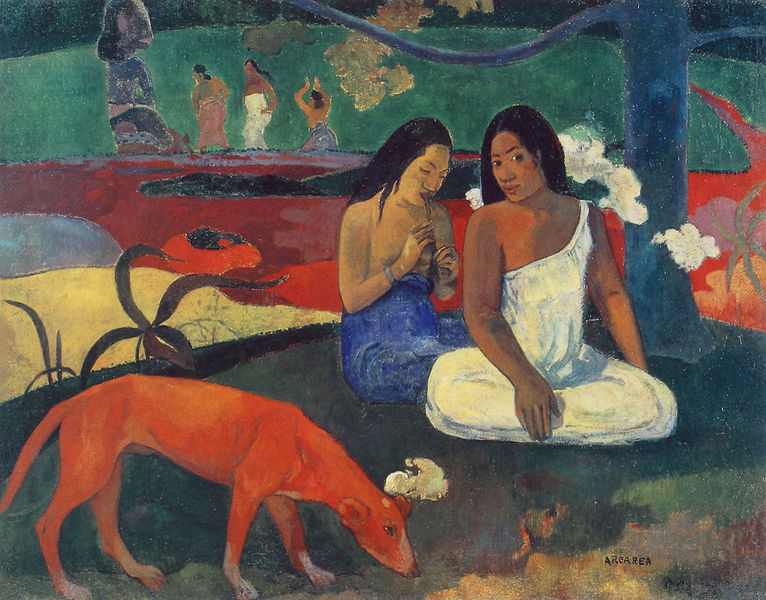
Titel: Arearea (Freude I )
Künstler: Paul Gauguin
Institution: Paris, Musée d’Orsay
Schlagwörter: baum, blau, blätter, felsen, gemälde, mann, wasser, weiß, badende, cezanne, fluss, frauen, grün, landschaft, menschen, mädchen, see, sitzen, ufer, blumen, braun, bunt, frau, kleid, kleider, orange, schwarz, blüten, gras, hund, rot, tier, tiere, weg, wiese, wolke, expressionismus, malerei, tanz, lang, signatur, ast, gräser, hügel, natur, insel, gewand, haare, sitzend, tücher, paar, pflanze, pflanzen, garten, modern, pfeife, gauguin, südsee, flöte, dunkelhäutig, gaugin, zunge, blasen, kult, indianer, tahiti, hockende, eingeborene, haiti, arcarea, hawaii, fehlfarben, sitzende frauen, fmusik